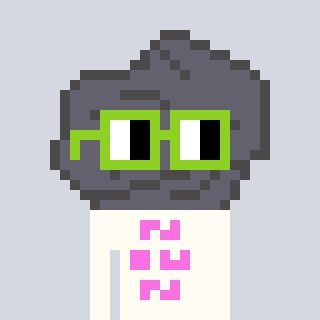
a pixel art character with square light green glasses, a rock-shaped head and a grayscale-colored body on a cool background